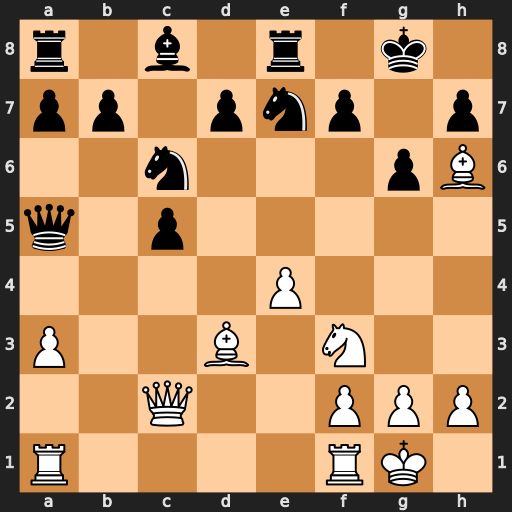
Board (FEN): r1b1r1k1/pp1pnp1p/2n3pB/q1p5/4P3/P2B1N2/2Q2PPP/R4RK1
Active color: w
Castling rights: -
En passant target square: -
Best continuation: Qb2 Nd4 Nxd4